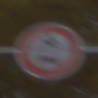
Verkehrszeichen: VerbotKraftfahrzeuge
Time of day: Midday
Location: Outdoor (Nature)
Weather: Overcast
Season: Autumn
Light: Natural